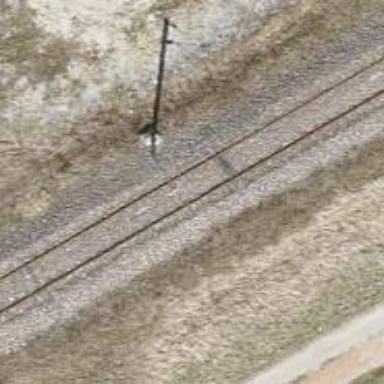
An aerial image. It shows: Catenary mast for power lines.